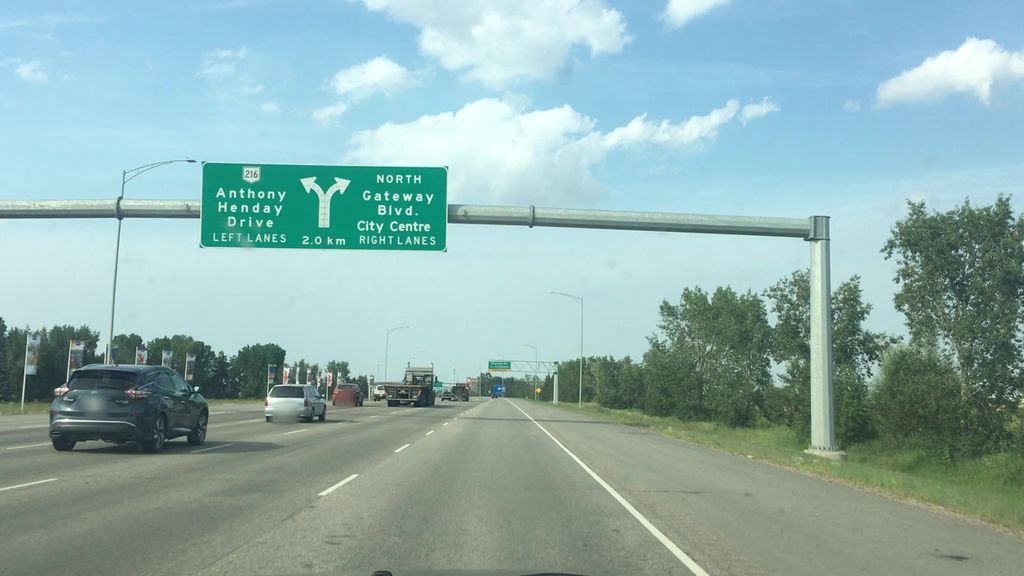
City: edmonton